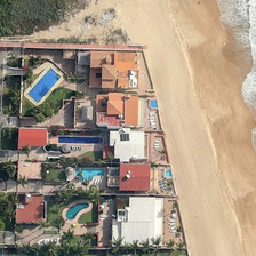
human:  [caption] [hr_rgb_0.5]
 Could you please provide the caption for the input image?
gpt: the beautiful environment of the resort.

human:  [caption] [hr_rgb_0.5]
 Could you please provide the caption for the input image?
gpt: resort is a good place to edify sentiment .

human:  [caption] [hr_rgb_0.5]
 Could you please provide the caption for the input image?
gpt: The resort has a beautiful environment.

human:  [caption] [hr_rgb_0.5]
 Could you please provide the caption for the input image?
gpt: Beautiful environment in resort.

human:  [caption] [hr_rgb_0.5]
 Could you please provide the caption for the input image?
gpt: Resort with beautiful environment